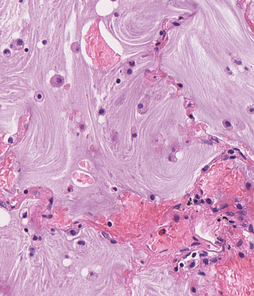
Tumor epithelial tissue: no
Tumor-associated stroma tissue: no
Normal tissue: yes